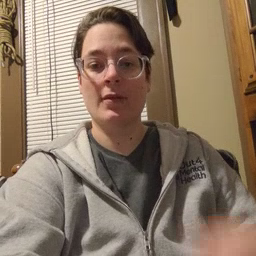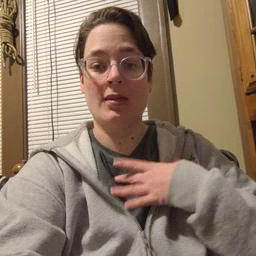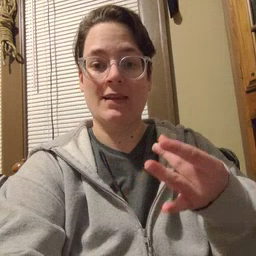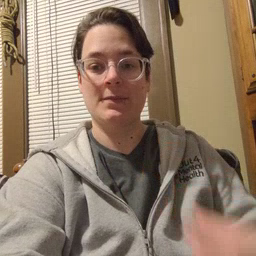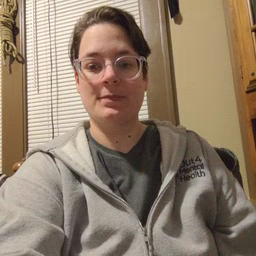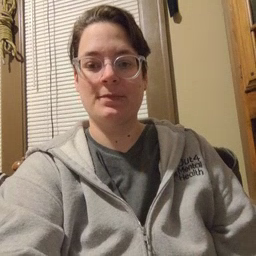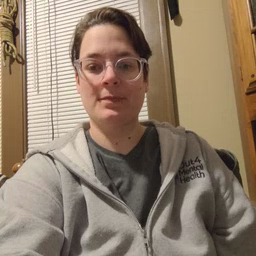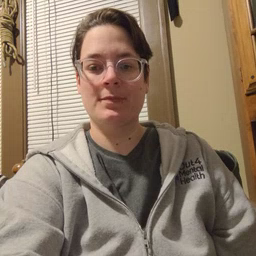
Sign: like